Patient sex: M
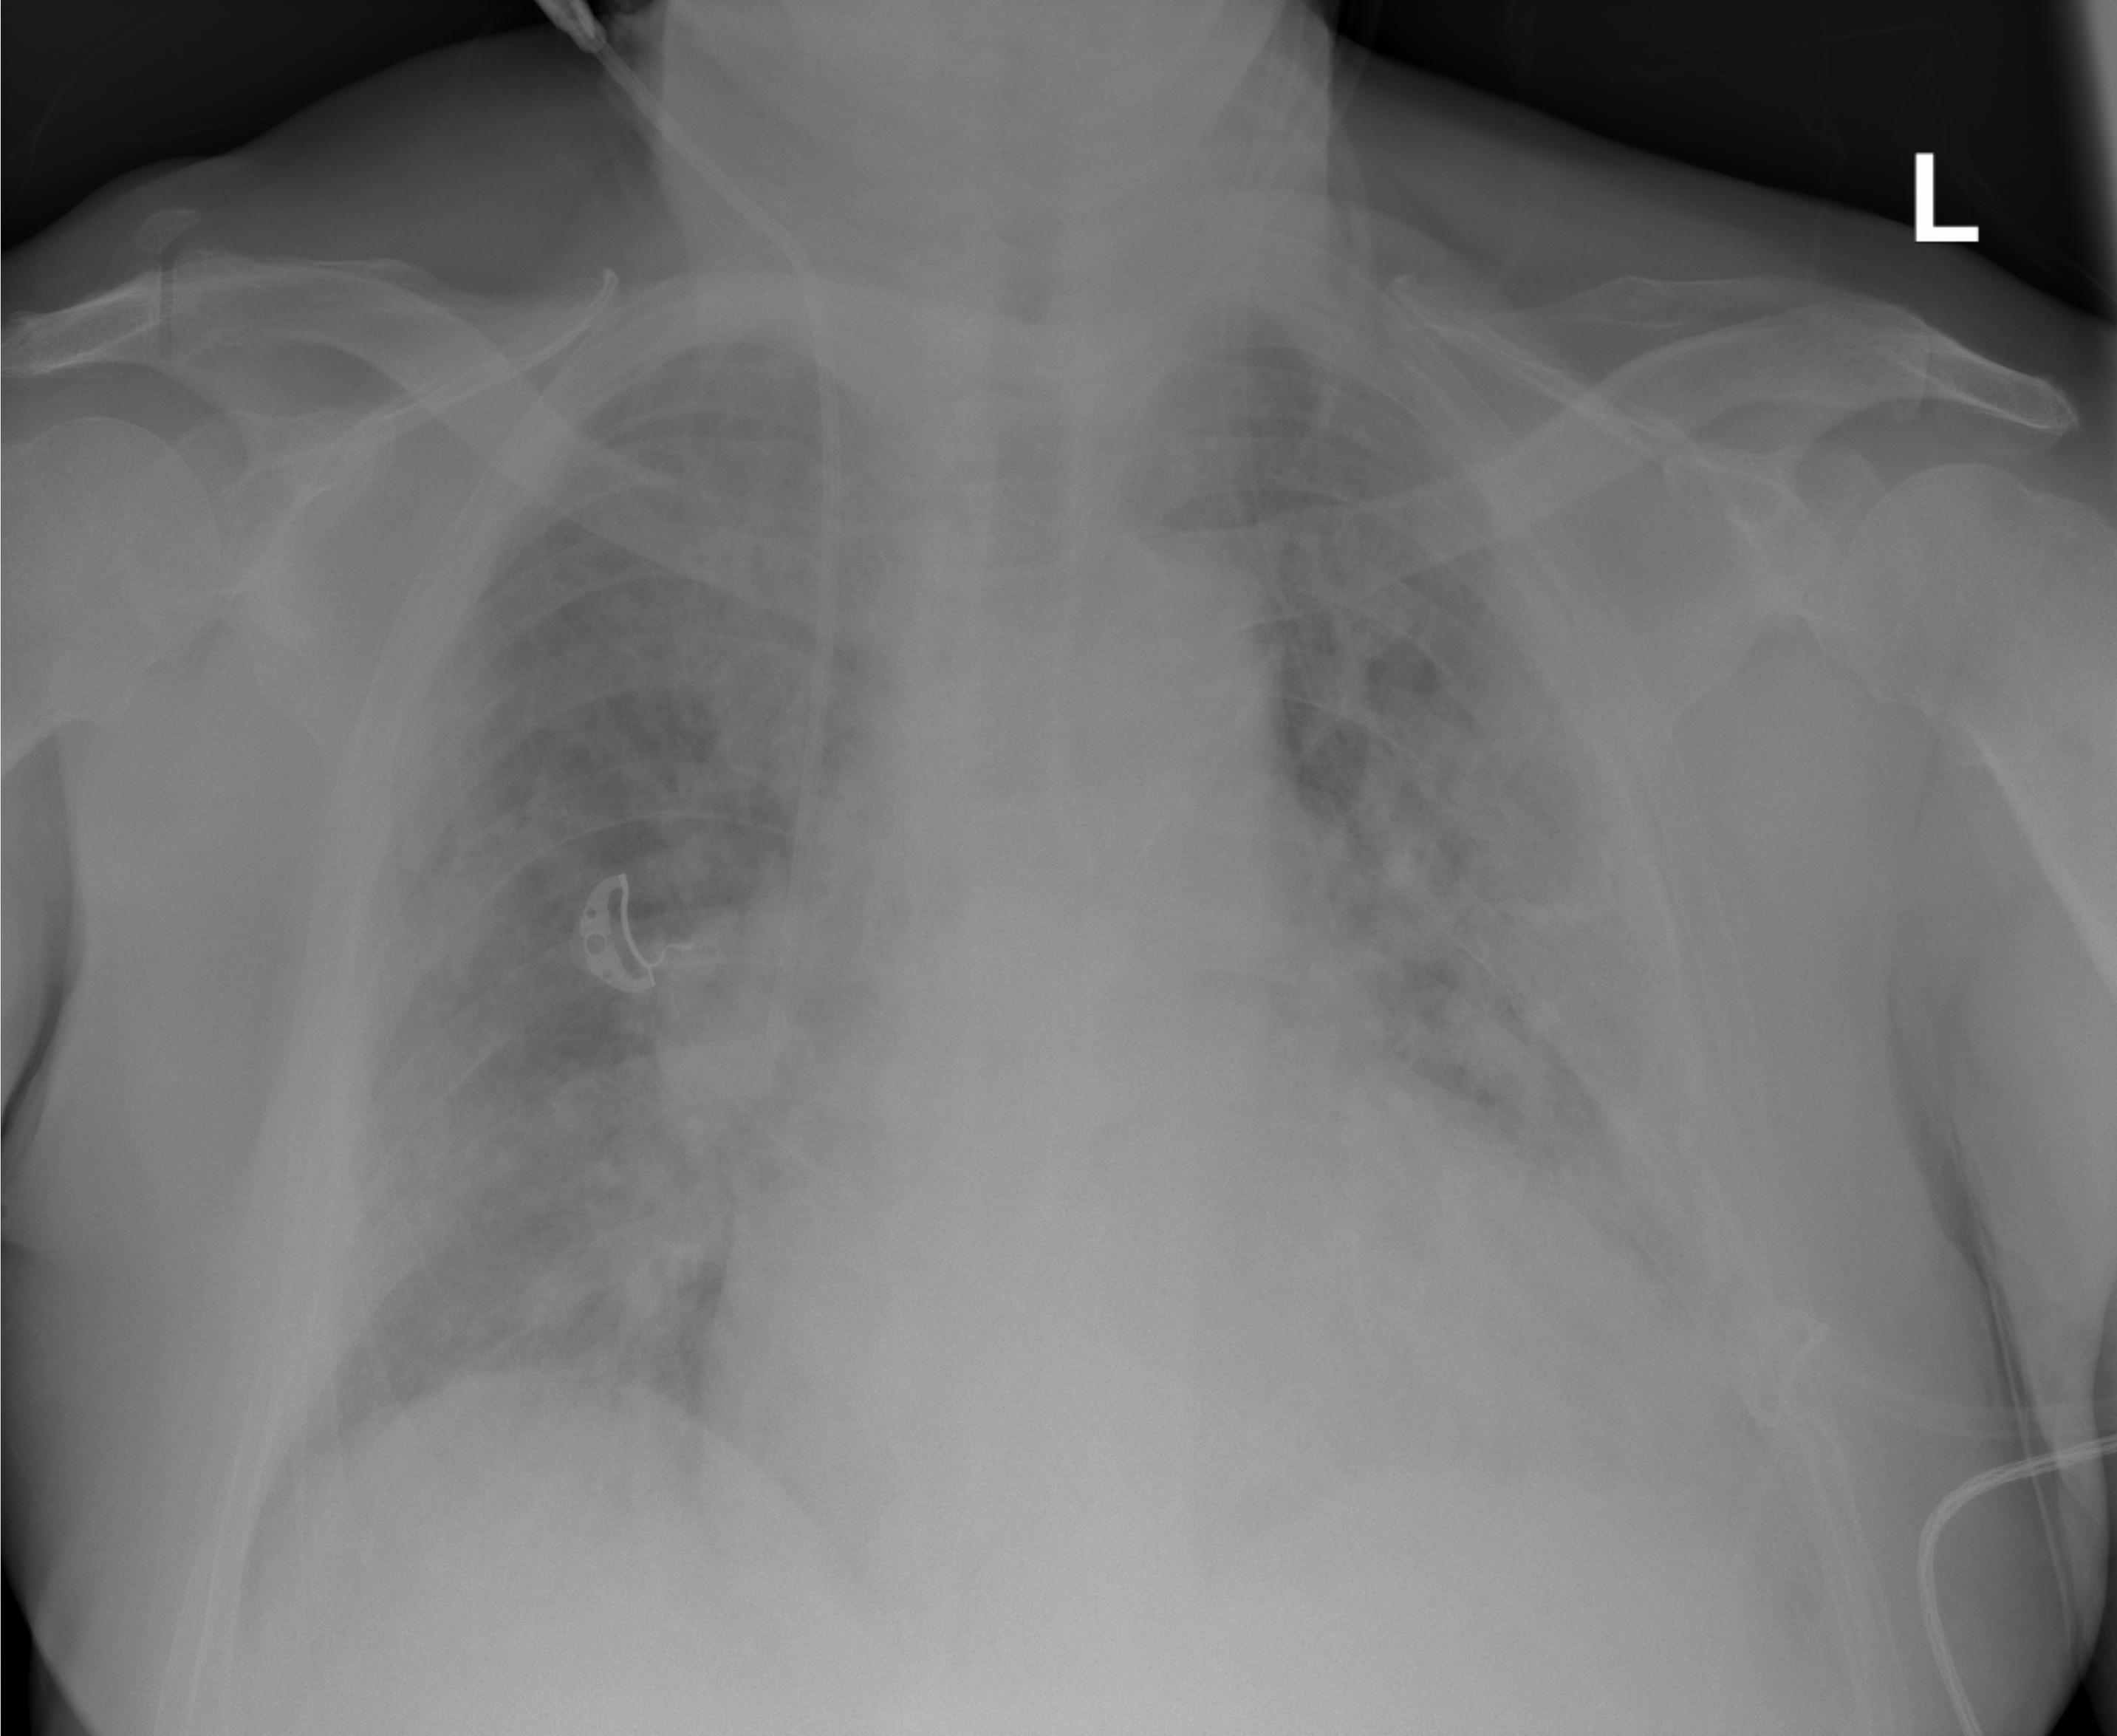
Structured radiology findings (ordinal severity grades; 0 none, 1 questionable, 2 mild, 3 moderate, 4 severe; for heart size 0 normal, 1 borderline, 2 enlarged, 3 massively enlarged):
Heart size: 3
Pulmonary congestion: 2
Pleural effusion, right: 2
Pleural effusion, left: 2
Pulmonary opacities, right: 3
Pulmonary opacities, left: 3
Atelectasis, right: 3
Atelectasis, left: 3